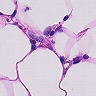
Metastatic tissue present: no